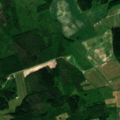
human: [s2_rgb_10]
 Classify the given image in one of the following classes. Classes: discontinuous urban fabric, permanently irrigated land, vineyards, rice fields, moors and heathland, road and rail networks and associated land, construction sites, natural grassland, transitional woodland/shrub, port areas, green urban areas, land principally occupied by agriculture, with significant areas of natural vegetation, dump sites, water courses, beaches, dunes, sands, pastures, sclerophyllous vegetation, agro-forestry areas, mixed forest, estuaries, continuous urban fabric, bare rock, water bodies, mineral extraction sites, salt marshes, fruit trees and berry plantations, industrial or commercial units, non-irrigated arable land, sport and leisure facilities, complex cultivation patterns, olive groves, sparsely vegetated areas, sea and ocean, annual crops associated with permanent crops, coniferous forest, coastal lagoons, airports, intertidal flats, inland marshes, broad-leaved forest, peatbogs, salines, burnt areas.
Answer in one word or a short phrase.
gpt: non-irrigated arable land, broad-leaved forest, mixed forest, transitional woodland/shrub